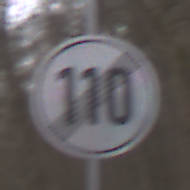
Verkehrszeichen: EndeGeschwindigkeit110
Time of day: MorningAfternoon
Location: Outdoor (Nature)
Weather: Overcast
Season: Autumn
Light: Natural